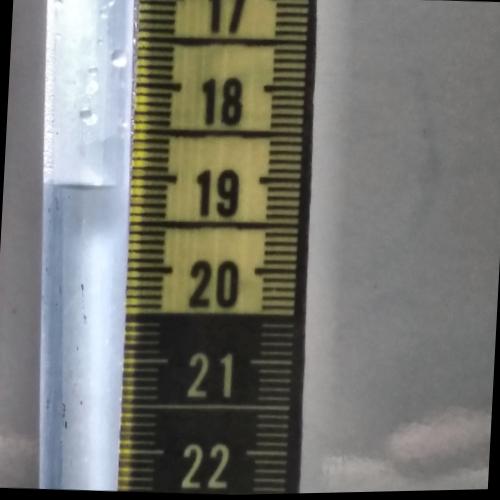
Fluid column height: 19.1 cm